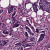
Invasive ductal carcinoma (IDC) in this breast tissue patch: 1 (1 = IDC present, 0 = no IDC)